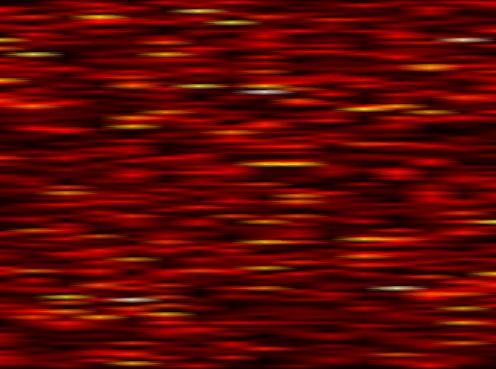
Label: FOFDM